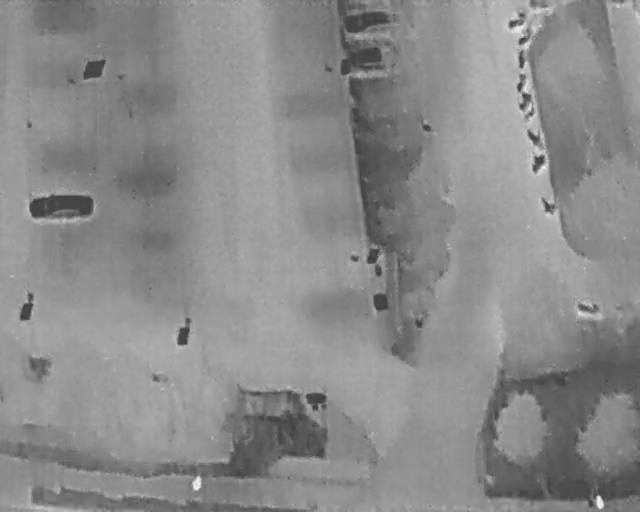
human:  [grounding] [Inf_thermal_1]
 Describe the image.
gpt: In the satellite image, there is  <ref>1 medium car </ref> <box>[[7, 33, 11, 46, 2]]</box> located at left,  <ref>2 medium car </ref> <box>[[56, 5, 60, 17, 2], [56, -1, 59, 9, 172]]</box> located at top.